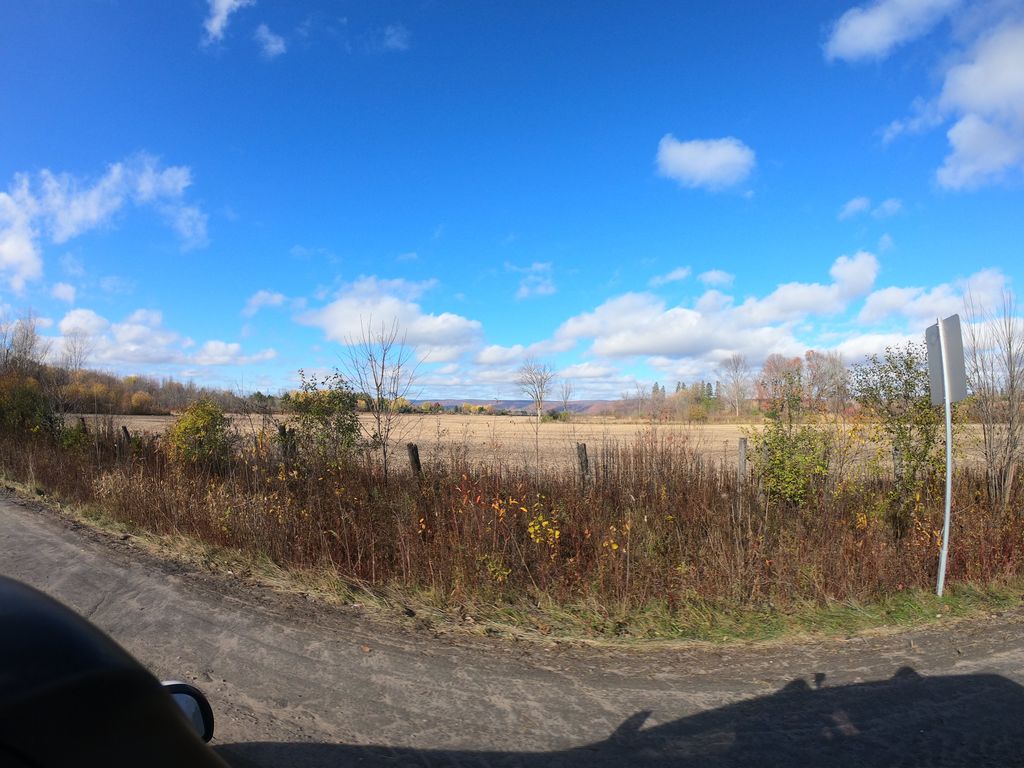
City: ottawa-gatineau